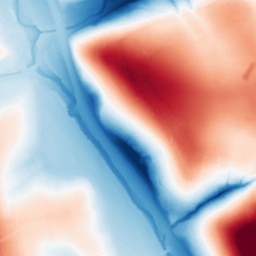
Category: classical
Decomposition family: gaussian
Decomposition parameters: sigma: 50
Upsampling method: lanczos
Upsampling parameters: scale: 4
Upsampling scale: 4